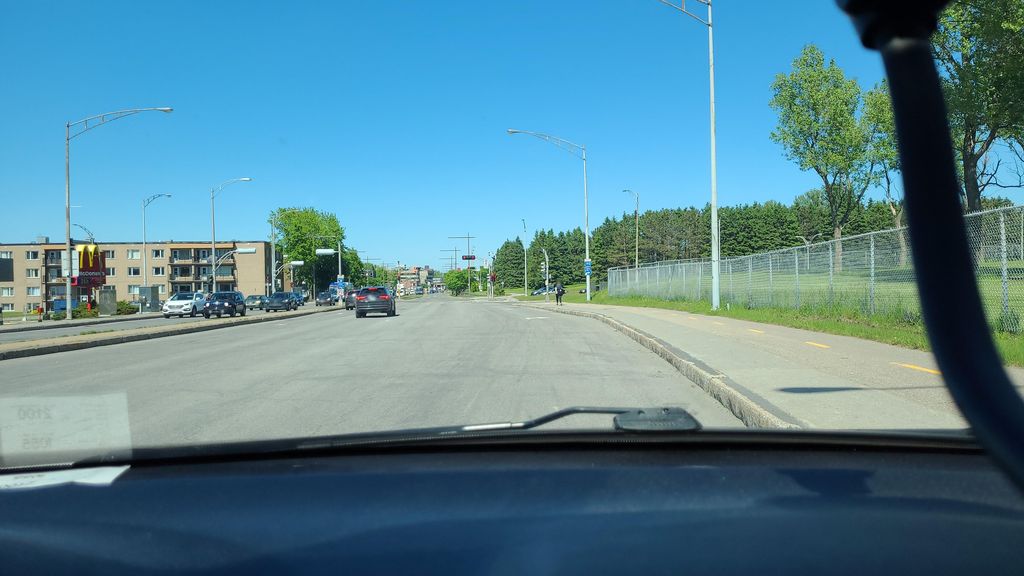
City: quebec_city